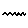
Label: zigzag